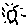
Label: sun